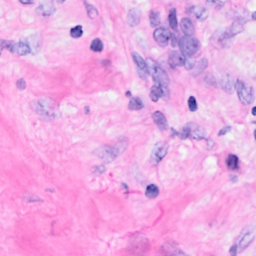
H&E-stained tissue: Breast